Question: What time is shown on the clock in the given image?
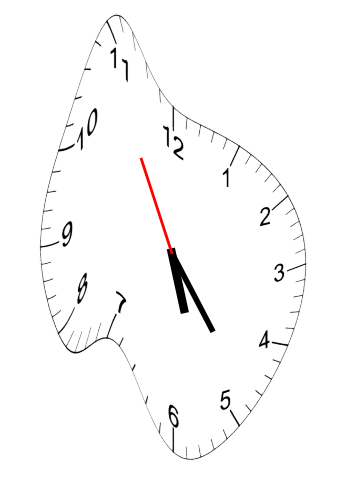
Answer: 05:23:55